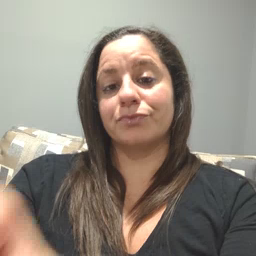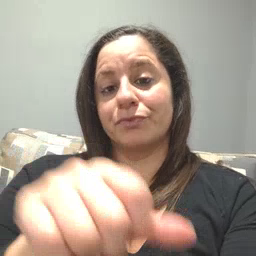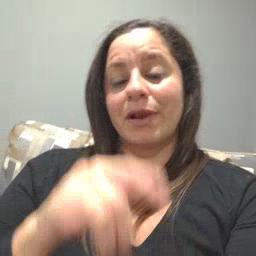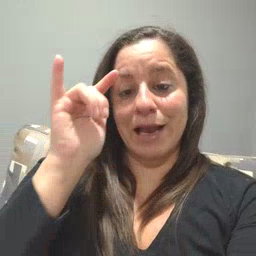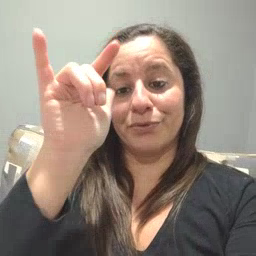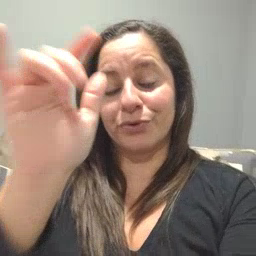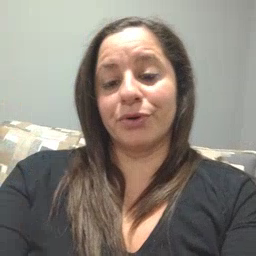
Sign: airplane